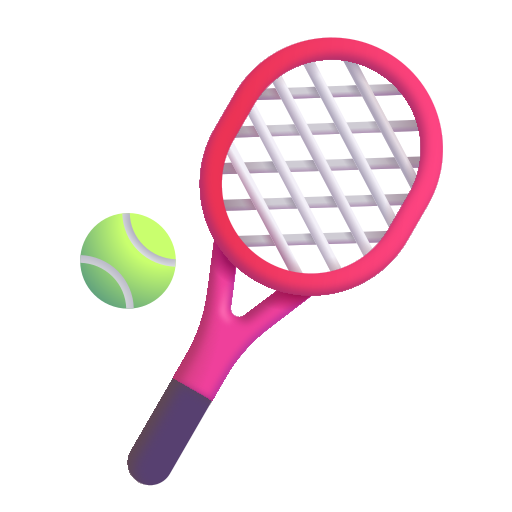
tennis color